Brain MRI, t2w sequence, axial 2D slice.
Patient: age 28, sex F, weight 95 kg, height 1.95 m
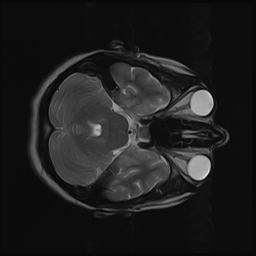